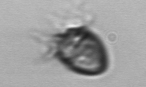
Label: Ciliophora